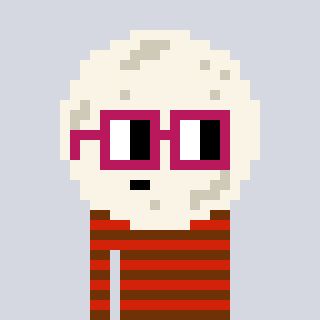
a pixel art character with square dark red glasses, a moon-shaped head and a red-colored body on a cool background